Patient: sex F, age 76
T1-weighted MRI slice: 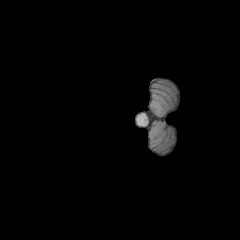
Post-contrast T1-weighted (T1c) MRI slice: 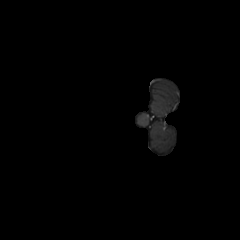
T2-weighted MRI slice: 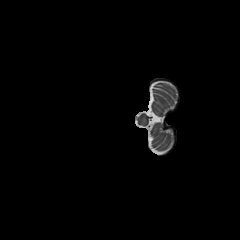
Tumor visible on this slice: no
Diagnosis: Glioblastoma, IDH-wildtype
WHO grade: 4